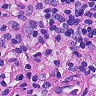
Metastatic tissue present: no